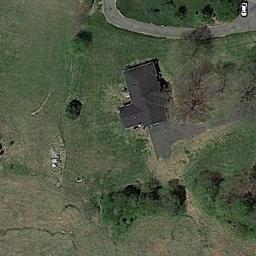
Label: sparse_residential